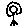
Label: tree